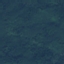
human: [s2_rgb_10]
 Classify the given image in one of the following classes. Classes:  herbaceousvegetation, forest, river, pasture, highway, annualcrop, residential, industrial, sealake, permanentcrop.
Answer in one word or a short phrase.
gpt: Forest